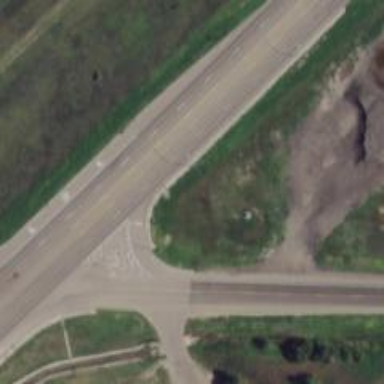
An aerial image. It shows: Trunk highway.